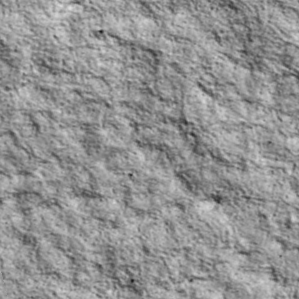
Label: non_frost